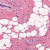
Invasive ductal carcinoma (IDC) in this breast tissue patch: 0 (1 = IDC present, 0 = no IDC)